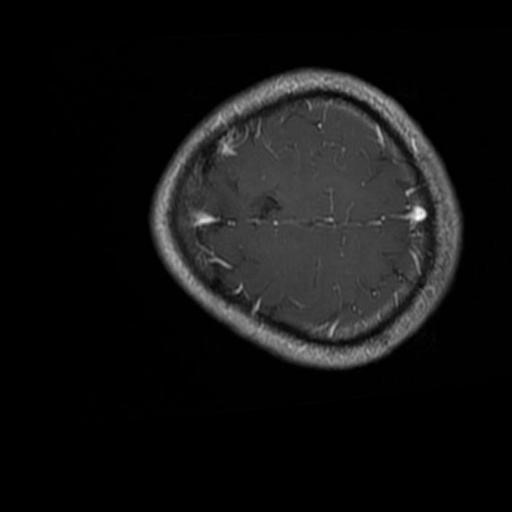
Label: brain_glioma